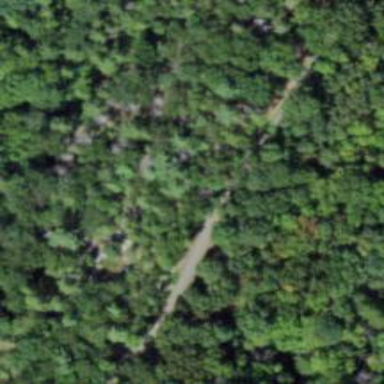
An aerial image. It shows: Track road.